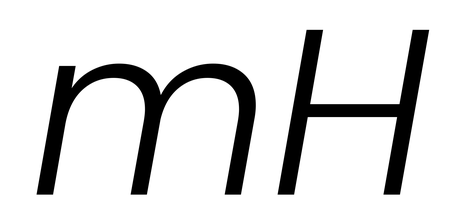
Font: Poppins-LightItalic